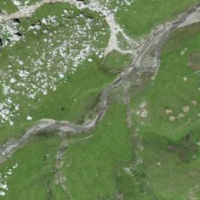
EUNIS habitat code: 26
Species observed at this site:
Podisma pedestris